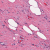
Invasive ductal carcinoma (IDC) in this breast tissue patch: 0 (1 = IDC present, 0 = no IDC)